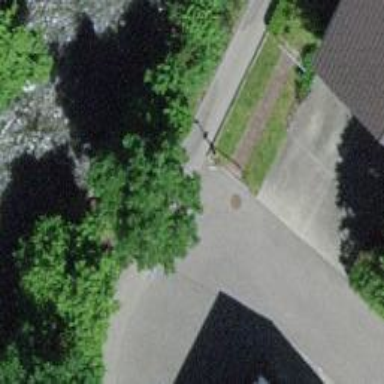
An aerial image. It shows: Paved path.